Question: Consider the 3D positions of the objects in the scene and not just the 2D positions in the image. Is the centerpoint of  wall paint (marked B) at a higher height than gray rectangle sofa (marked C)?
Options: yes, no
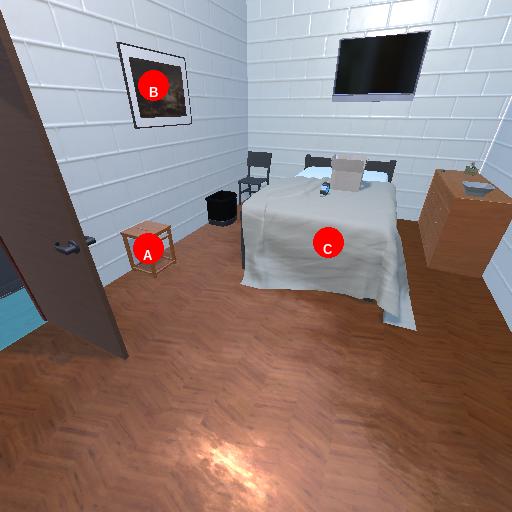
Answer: yes